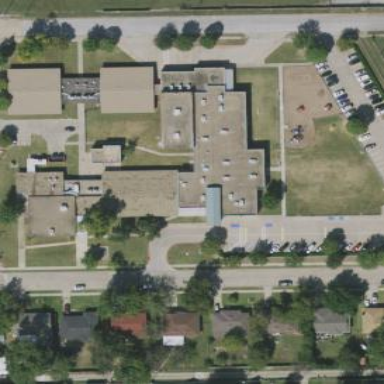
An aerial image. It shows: School building.